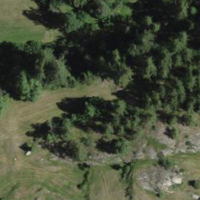
EUNIS habitat code: 44
Species observed at this site:
Plantago major
Erebia ligea
Udea lutealis